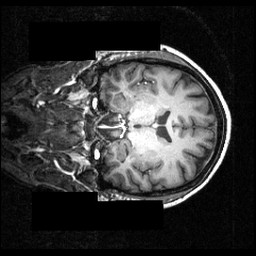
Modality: T1w
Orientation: coronal
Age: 22
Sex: female
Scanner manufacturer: siemens
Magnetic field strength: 3.951 T
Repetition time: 1.5 s
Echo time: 0.00335 s